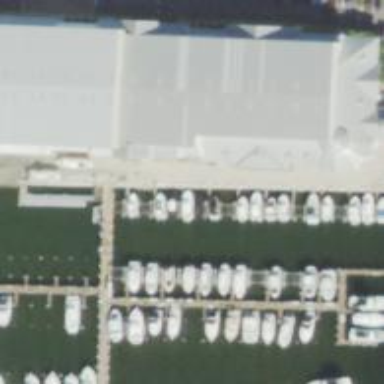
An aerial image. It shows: Marina on leisure land.